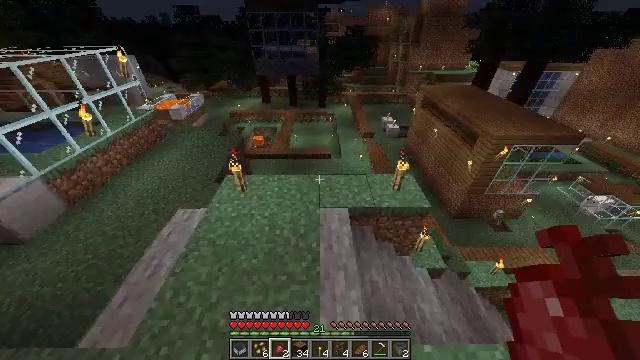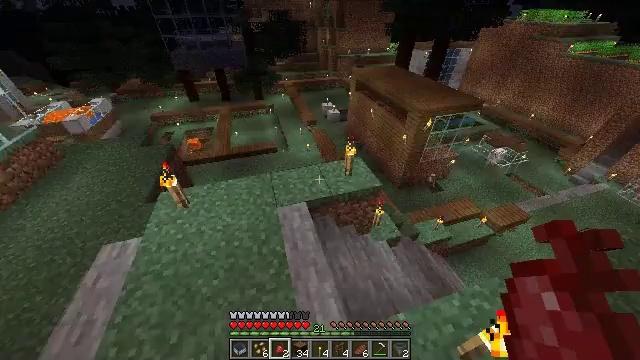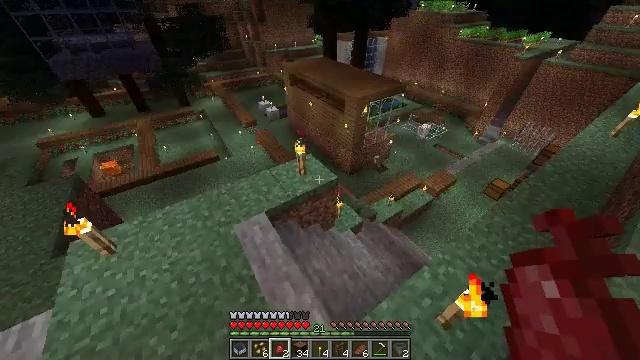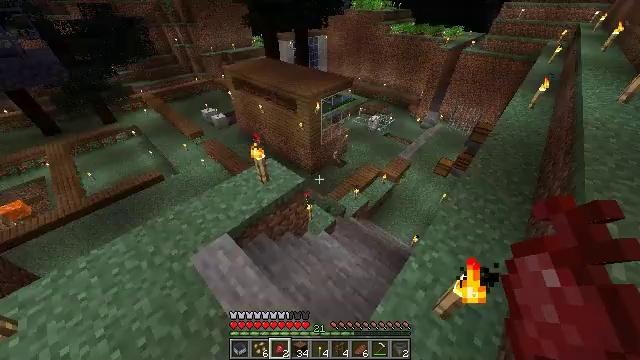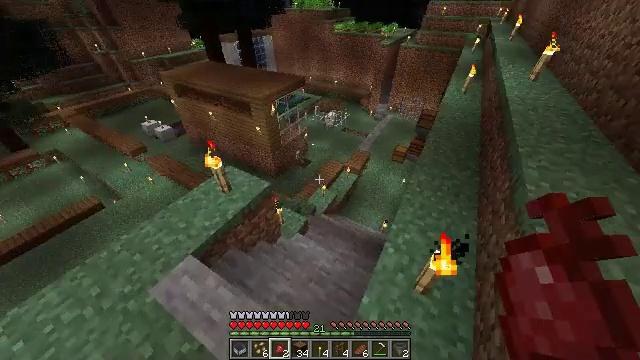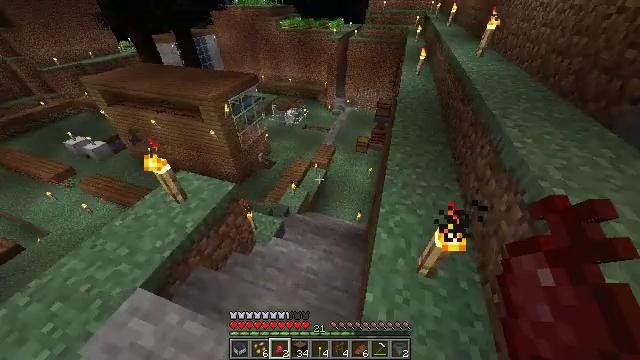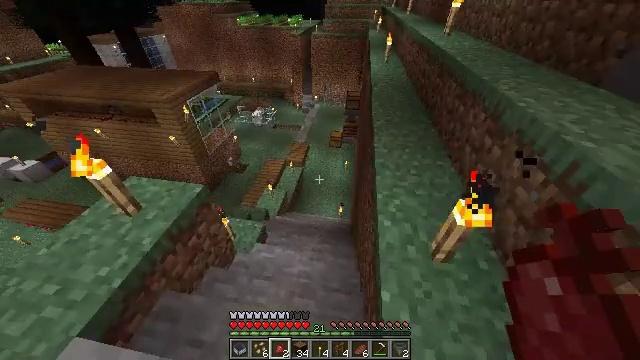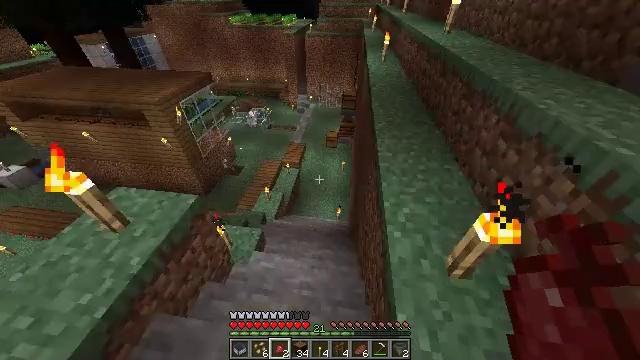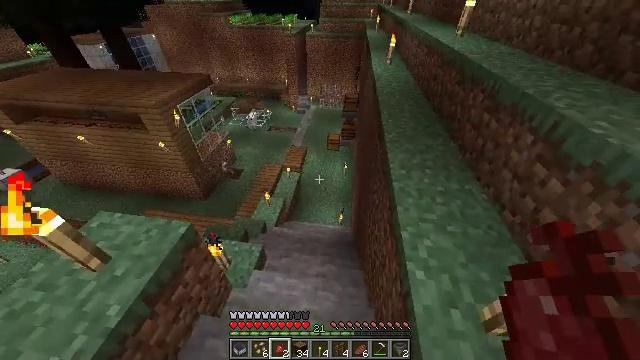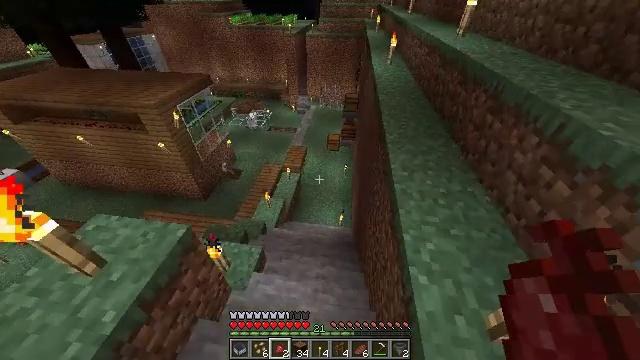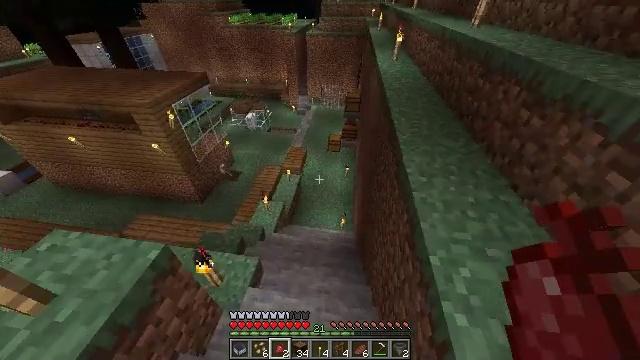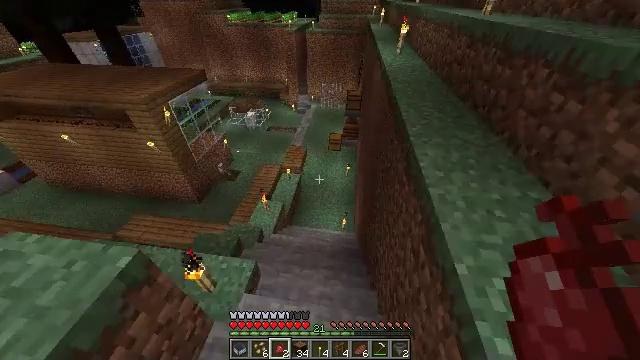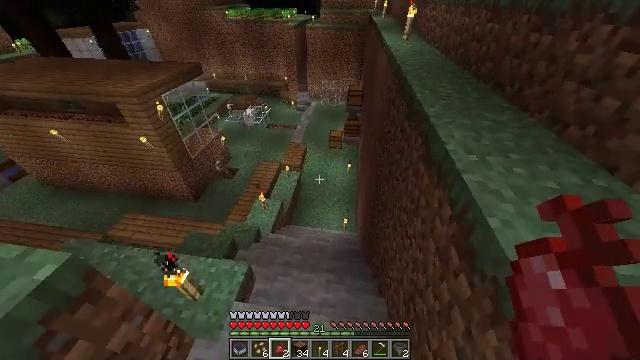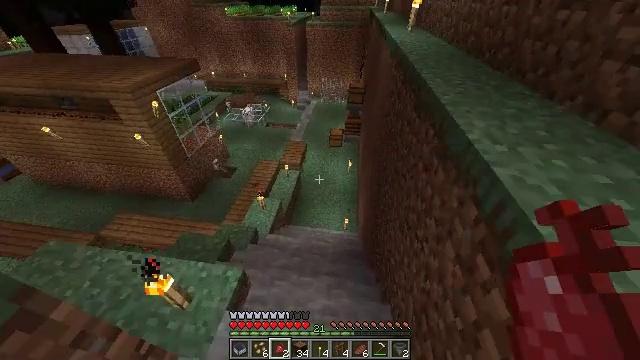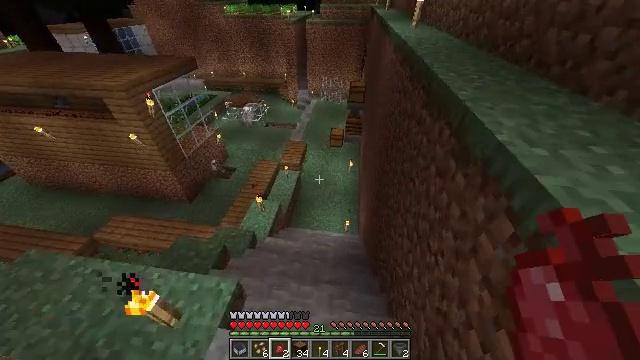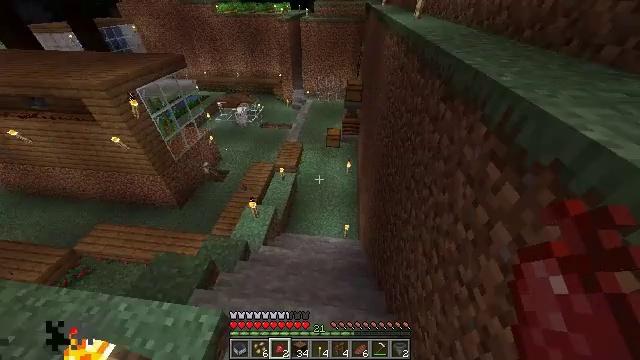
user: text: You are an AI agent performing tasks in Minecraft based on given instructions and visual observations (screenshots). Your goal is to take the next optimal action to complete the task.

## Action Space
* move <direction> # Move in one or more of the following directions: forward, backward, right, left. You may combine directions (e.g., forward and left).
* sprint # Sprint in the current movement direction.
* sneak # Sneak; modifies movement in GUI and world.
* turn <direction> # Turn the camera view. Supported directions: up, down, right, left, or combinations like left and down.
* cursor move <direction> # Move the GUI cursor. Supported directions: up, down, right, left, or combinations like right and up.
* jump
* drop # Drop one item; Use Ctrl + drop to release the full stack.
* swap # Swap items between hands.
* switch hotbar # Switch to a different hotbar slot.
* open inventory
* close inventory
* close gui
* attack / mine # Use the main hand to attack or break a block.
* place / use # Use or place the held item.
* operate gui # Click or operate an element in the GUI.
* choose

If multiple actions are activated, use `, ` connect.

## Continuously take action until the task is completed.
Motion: motion action
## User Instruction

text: Harvest beetroots from the farm.
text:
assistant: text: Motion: move forward, turn right and down
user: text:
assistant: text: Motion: move forward, turn right and down
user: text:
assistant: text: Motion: move forward, turn right
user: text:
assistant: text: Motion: move forward, turn right
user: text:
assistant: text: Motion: move forward, turn right
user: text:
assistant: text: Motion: move forward, turn right
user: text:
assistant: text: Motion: move forward, turn right
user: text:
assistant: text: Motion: move forward
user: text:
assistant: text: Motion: move forward
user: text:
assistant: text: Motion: move forward
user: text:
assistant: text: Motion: move forward
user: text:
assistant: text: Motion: move forward
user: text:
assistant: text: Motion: move forward, sprint
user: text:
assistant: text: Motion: move forward, sprint
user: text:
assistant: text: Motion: move forward, sprint, turn right
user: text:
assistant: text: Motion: move forward, sprint
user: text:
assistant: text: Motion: move forward, sprint
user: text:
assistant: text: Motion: move forward
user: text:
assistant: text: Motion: move forward, turn up
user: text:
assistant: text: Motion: move forward
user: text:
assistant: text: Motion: move forward
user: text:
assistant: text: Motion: move forward
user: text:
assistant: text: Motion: move forward
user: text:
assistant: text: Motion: move forward, sprint
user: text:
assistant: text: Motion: move forward, sprint
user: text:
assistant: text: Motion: move forward, sprint
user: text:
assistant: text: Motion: move forward
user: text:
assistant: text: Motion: move forward
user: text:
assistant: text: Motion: move forward
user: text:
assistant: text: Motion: move forward